Question: I've simple chat with Windows Forms Application. I'm using sockets and when I trying to connect my local IP, everything goes correctly and I can send messages locally.
But when I'm trying to connect to my friend machine with external IP nothing happens. I enter his external IP on IP field, pressed connect and program has stopped working.
Question is: what do I write in IP field? do I need more information to connect my friend's machine? I'm beginner at network programming and please help me.
Also if you could, please advice me a good book about network programming in C#.
Here is my windorm picture:

Here is my code:
'''
namespace Client
{
public partial class Client : Form
{
public Socket ServerSocket, ClientSocket, ClientSocket2;
byte[] Buffer;
public Client()
{
InitializeComponent();
StartConnect();
}
private void StartConnect()
{
ServerSocket = new Socket(AddressFamily.InterNetwork, SocketType.Stream, ProtocolType.Tcp);
ServerSocket.Bind(new IPEndPoint(IPAddress.Any, Convert.ToInt32(textBox2.Text)));
ServerSocket.Listen(0);
ServerSocket.BeginAccept(new AsyncCallback(AcceptCallback), null);
}
private void AcceptCallback(IAsyncResult ar)
{
ClientSocket2 = ServerSocket.EndAccept(ar);
Buffer = new byte[ClientSocket.SendBufferSize];
ClientSocket2.BeginReceive(Buffer, 0, Buffer.Length, SocketFlags.None, new AsyncCallback(ReceiveCallback), null);
}
private void ReceiveCallback(IAsyncResult ar)
{
ClientSocket2.EndReceive(ar);
string Text = Encoding.ASCII.GetString(Buffer);
AppendRichTextBox(Text);
ClientSocket2.BeginReceive(Buffer, 0, Buffer.Length, SocketFlags.None, new AsyncCallback(ReceiveCallback), null);
}
private void AppendRichTextBox(string Text)
{
MethodInvoker Invoker = new MethodInvoker(delegate
{
richTextBox2.Text += "Client says: " + Text;
});
this.Invoke(Invoker);
}
private void button1_Click(object sender, EventArgs e)
{
ClientSocket = new Socket(AddressFamily.InterNetwork, SocketType.Stream, ProtocolType.Tcp);
ClientSocket.BeginConnect(new IPEndPoint(IPAddress.Parse(textBox1.Text), Convert.ToInt32(textBox2.Text)), new AsyncCallback(ConnectCallback), null);
}
private void ConnectCallback(IAsyncResult ar)
{
button2.Enabled = true;
ClientSocket.EndConnect(ar);
}
private void button2_Click(object sender, EventArgs e)
{
Buffer = Encoding.ASCII.GetBytes(richTextBox1.Text);
ClientSocket.BeginSend(Buffer, 0, Buffer.Length, SocketFlags.None, new AsyncCallback(SendCallback), null);
richTextBox1.Clear();
}
private void SendCallback(IAsyncResult ar)
{
ClientSocket.EndSend(ar);
}
private void Client_KeyPress(object sender, KeyPressEventArgs e)
{
}
private void richTextBox1_KeyPress(object sender, KeyPressEventArgs e)
{
if(e.KeyChar==(char)13)
{
button2_Click(sender, (EventArgs)e);
}
}
private void Client_Load(object sender, EventArgs e)
{
}
}
}
'''
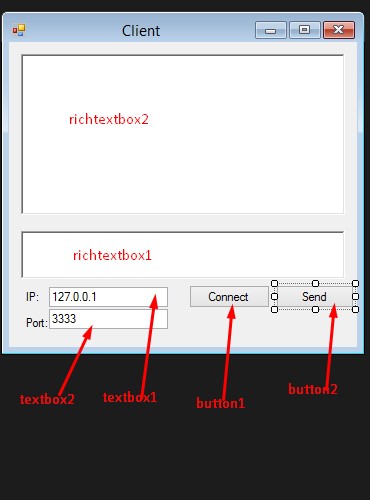
Answer: You need to open the remote port on your friend's computer firewall.